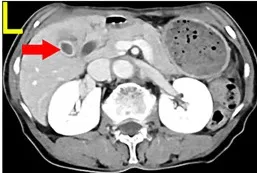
CECT, HE, and Immunohistochemistry for Case 2. (L) Persistent reduction in the peri-gallbladder mass after 18 months of treatment. CECT, contrast-enhanced computed tomography; HE, hematoxylin and eosin; PD-L1, Programmed Cell Death-Ligand 1.
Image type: radiology (ct)